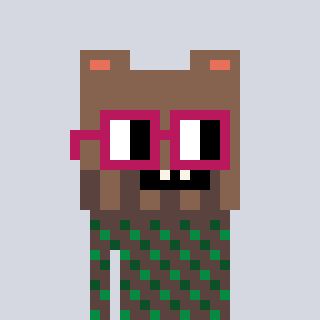
a pixel art character with square dark red glasses, a bear-shaped head and a darkbrown-colored body on a cool background